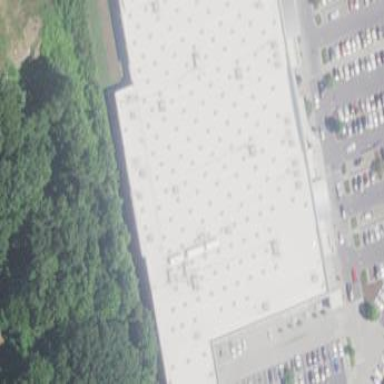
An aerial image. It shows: Building that houses supermarket.